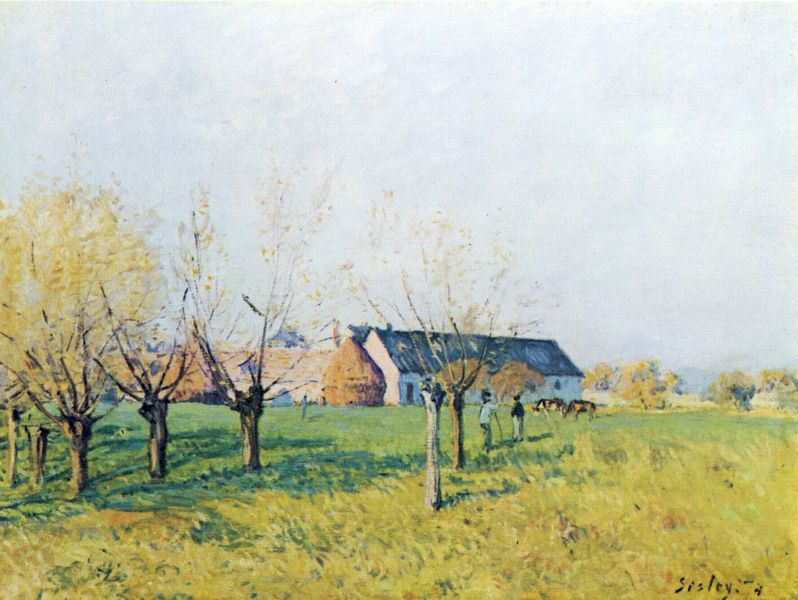
Titel: Bauernhof zum Höllenkaff
Künstler: Alfred Sisley
Institution: (Privatsammlung)
Schlagwörter: baum, blau, blätter, gemälde, himmel, laub, schatten, wolken, bäume, gelb, grün, impressionismus, landschaft, menschen, äste, braun, fenster, frankreich, hell, licht, männer, orange, tür, weiss, blüten, dach, gras, haus, rot, tier, tiere, wiese, malerei, mensch, signatur, öl, ast, feld, horizont, häuser, kühe, natur, vieh, weide, weite, zweige, sonne, land, gold, arbeit, bauern, pferde, stock, sommer, ruhe, süden, stab, moderne, heu, dorf, dunst, nebel, tag, kuh, landschaftsmalerei, rind, bauernhof, herbst, hof, ölgemälde, stämme, monet, frühling, bauer, scheune, weiden, heuhaufen, geäst, rinde, gehöft, landwirtschaft, sisley, obstbaum, hirte, weise, heuschober, obstgarten, alfred, sesley, wiede, strohhaufen, msnn, blau grün, himmel7, stillstand, obstwiese, meierhof, gisley, huberhof, gemäldesisley, niederwald